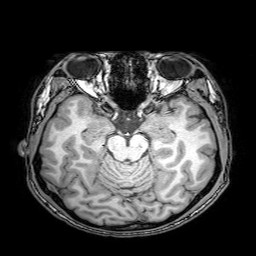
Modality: T1w
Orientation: coronal
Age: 24
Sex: male